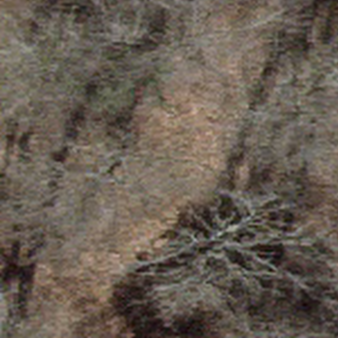
Label: other